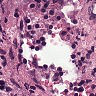
Metastatic tissue present: yes